Field crop: tomato
Growth stage: 1
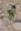
Species: solanum